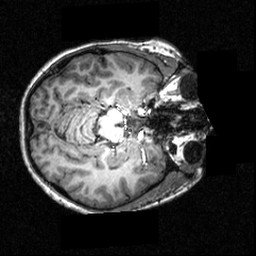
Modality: T1w
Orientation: axial
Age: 16
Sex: female
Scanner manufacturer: siemens
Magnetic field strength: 3.951 T
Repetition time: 1.5 s
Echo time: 0.00335 s